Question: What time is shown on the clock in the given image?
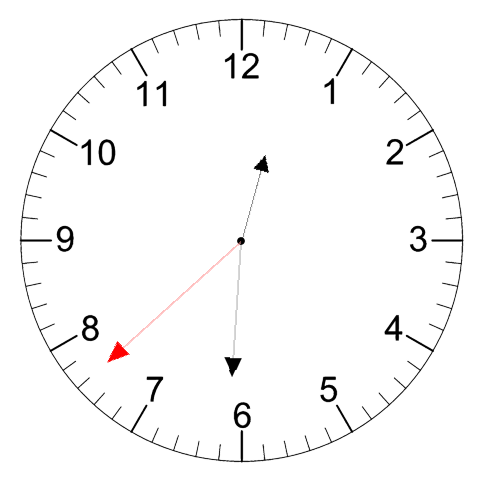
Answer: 12:30:38